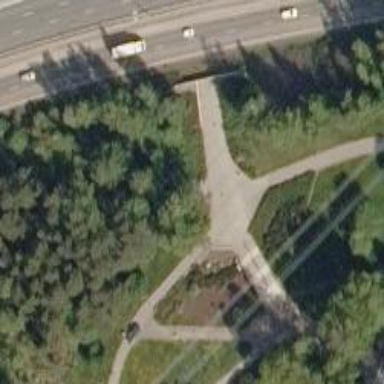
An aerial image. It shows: Asphalt cycleway.